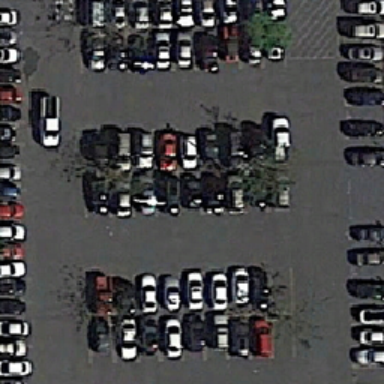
Neat parking vehicles .